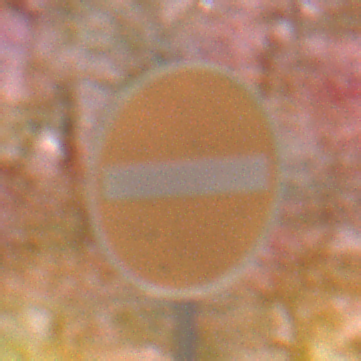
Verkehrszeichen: VerbotDerEinfahrt
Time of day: Night
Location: Outdoor (Nature)
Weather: Clear
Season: NotSpecified
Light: Natural